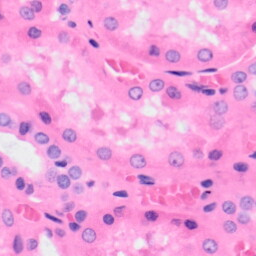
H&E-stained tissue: Kidney